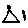
Label: triangle